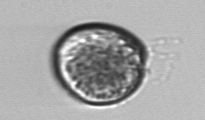
Label: Prorocentrum